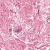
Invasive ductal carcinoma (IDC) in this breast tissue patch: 0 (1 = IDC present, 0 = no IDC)